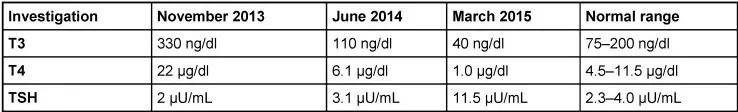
Thyroid profile.
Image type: chart (chart)